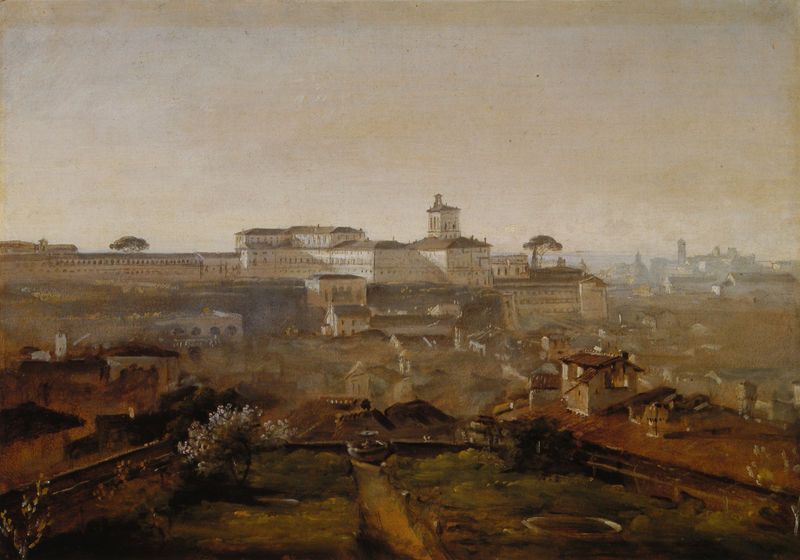
Titel: Blick auf den Quirinal
Künstler: Johann Georg von Dillis
Standort: München
Institution: Bayerische Staatsgemäldesammlungen, Schack-Galerie
Schlagwörter: baum, dunkel, gemälde, himmel, meer, schatten, wasser, weiß, wolken, bäume, grün, kirchturm, landschaft, menschen, ocker, stadt, abend, braun, fenster, grau, hell, licht, orange, schwarz, straße, blüte, blüten, dach, gebäude, gras, haus, park, rasen, rot, schloss, tiere, weg, wiese, zaun, malerei, architektur, mensch, bild, dämmerung, feld, ferne, horizont, häuser, hügel, morgen, natur, weite, hütte, kirche, rauch, sonne, rosa, anhöhe, brunnen, kamin, kamine, turm, garten, aussicht, küste, ansicht, fassaden, italien, ort, süden, vedute, acker, warm, dorf, dächer, mauer, schornsteine, dunst, nebel, herbst, wiess, frühling, impression, panorama, stadtansicht, blühen, burg, kloster, türme, palast, festung, ruinen, rom, verschwommen, büme, mauern, residenz, rötlich, beete, stadtmauer, frühjahr, umzäunung, erdtöne, abendlicht, gesamtansicht, dillis, würzburg, budapest, ragen, baumblüte, ungarn, landschaftsgemälde, unschaft, fluchtpunktperspektive, ölfabre